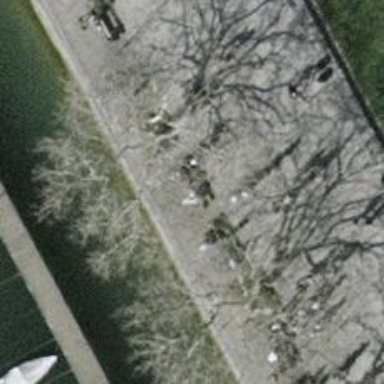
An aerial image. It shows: Bench for seating.